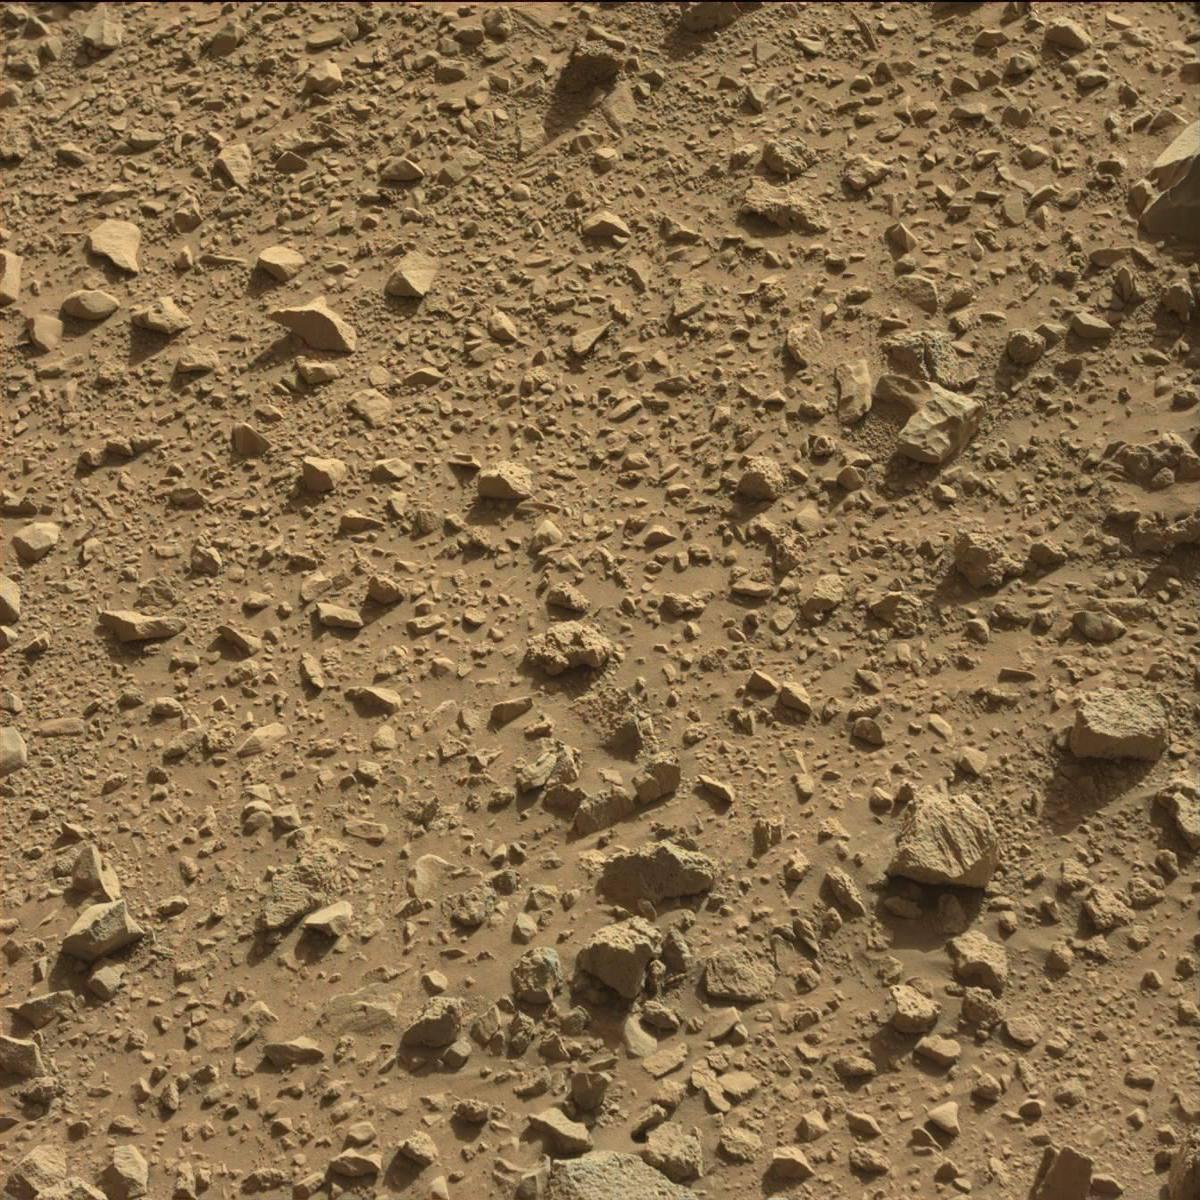
Terrain classes present: Bedrock, Rock, Sand / Soil